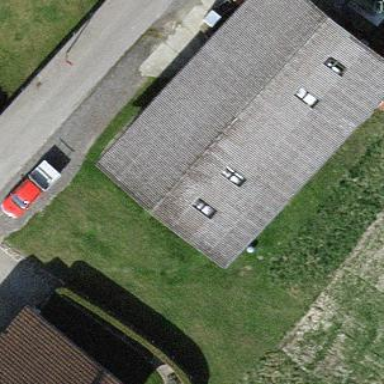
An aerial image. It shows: Farm building.